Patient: sex M, age 74
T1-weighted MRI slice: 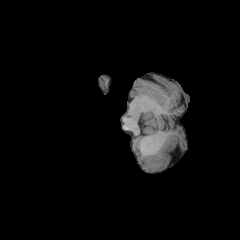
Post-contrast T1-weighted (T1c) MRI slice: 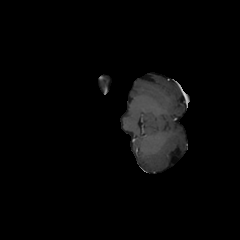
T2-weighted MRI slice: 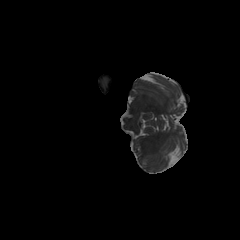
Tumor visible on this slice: no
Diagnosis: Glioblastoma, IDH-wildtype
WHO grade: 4